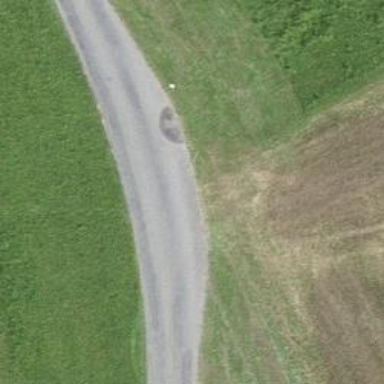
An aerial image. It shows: Passing place on the road.